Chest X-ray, PA view. Patient: 54 years old, sex F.
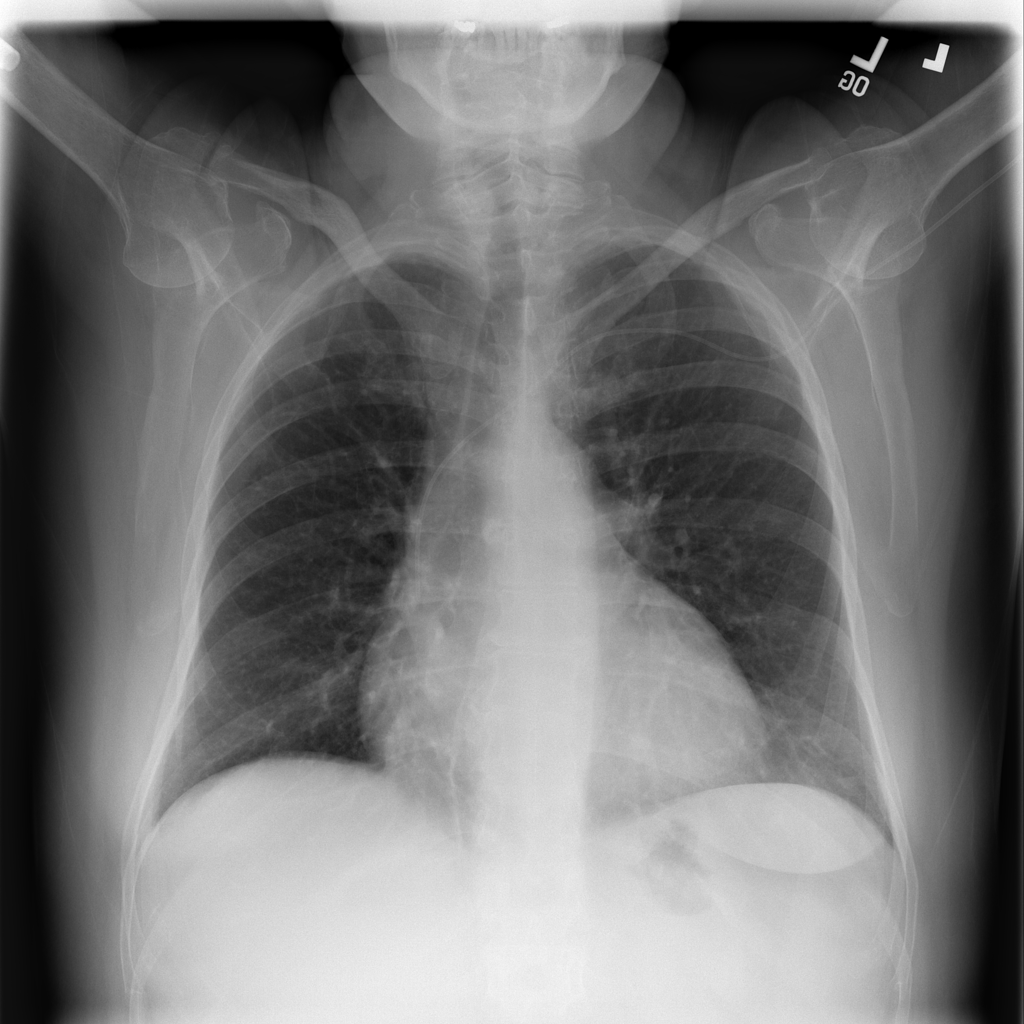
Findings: No Finding